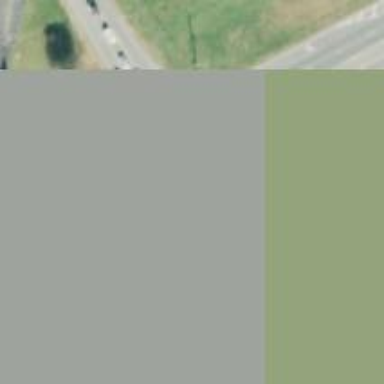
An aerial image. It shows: Trunk link highway with asphalt surface.